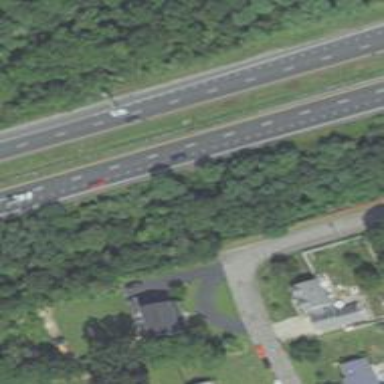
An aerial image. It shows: Asphalt motorway.